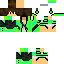
A male human skin with medium skin, wearing brown long hair dressed in a blue hoodie and black pants, featuring a closed mouth.